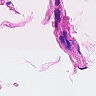
Metastatic tissue present: no